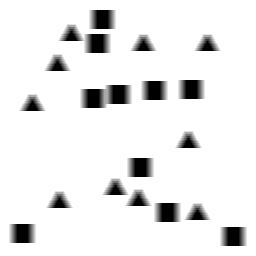
Squares: 10
Triangles: 10
Stars: 0
Total shapes: 20